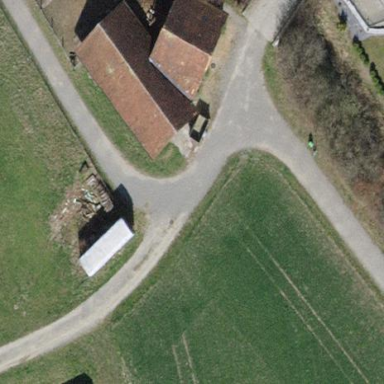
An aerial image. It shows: Farmyard area.